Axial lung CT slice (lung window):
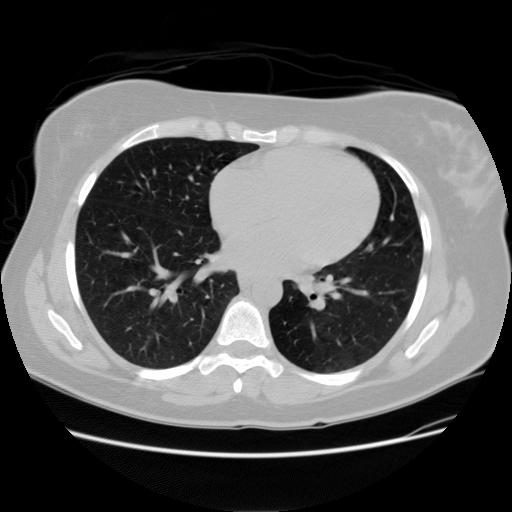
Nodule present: no